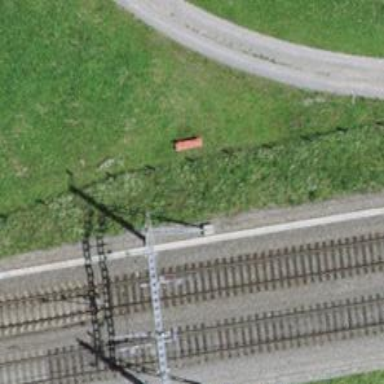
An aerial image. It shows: Bench for seating.